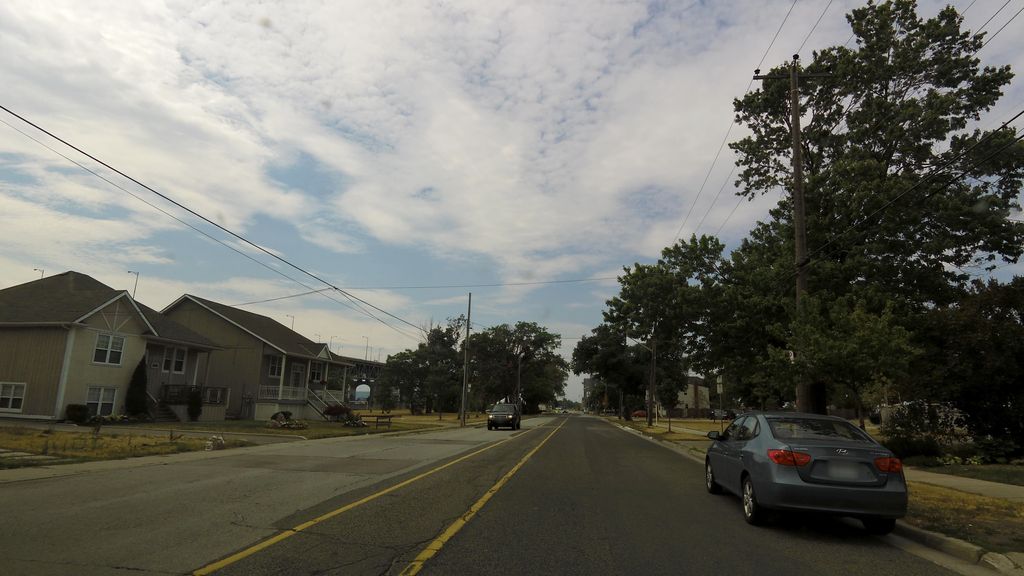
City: hamilton